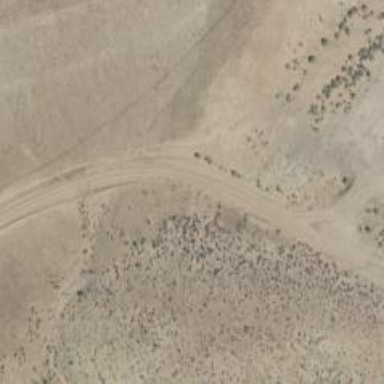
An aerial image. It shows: Service road.